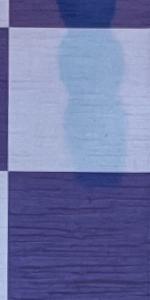
Label: Empty